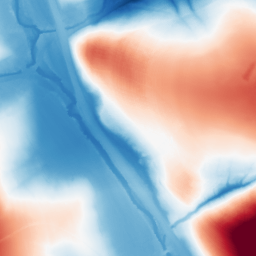
Category: morphological
Decomposition family: tophat_combined
Decomposition parameters: size: 100
Upsampling method: bicubic
Upsampling parameters: scale: 8
Upsampling scale: 8